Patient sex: F
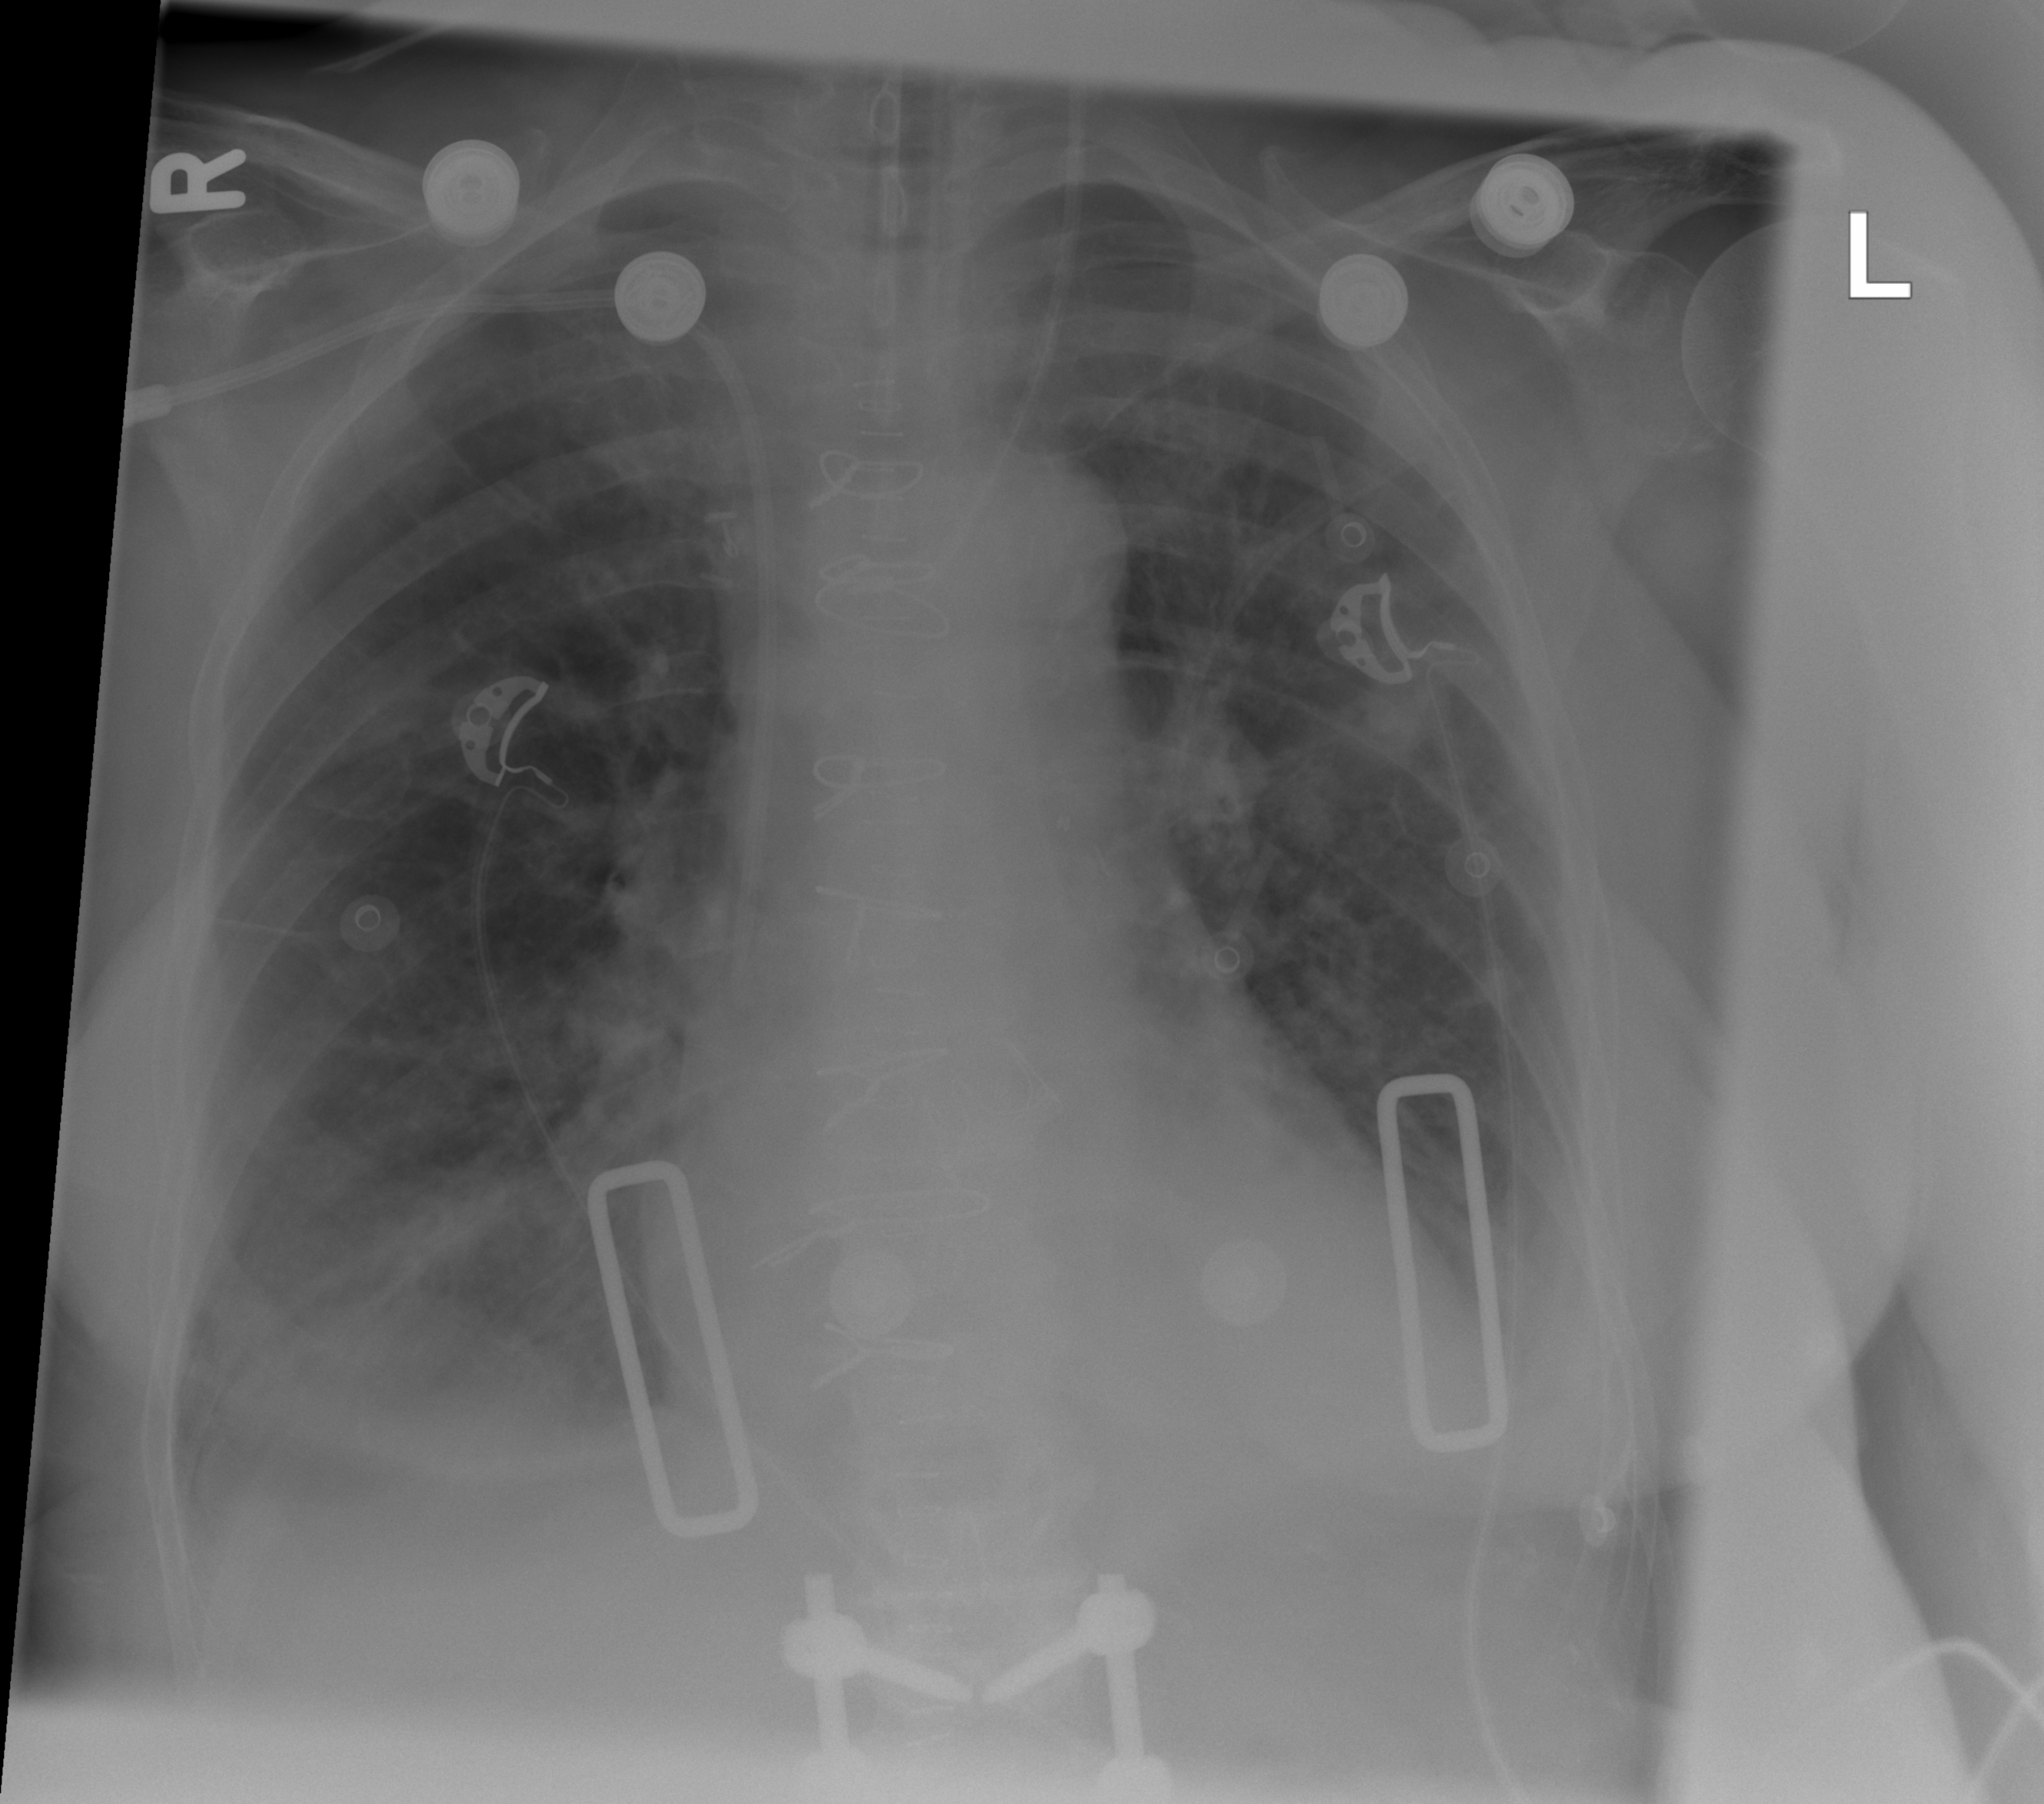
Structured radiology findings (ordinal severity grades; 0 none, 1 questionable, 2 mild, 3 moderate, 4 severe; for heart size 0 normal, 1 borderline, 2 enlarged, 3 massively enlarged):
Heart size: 2
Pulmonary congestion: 2
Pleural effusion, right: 0
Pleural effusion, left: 2
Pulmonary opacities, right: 2
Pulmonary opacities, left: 2
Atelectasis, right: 0
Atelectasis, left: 2